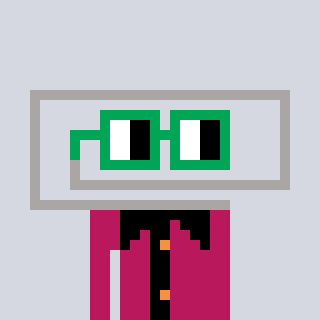
a pixel art character with square green glasses, a paperclip-shaped head and a darkpink-colored body on a cool background